Field crop: maize
Growth stage: 2
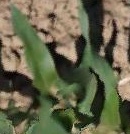
Species: maize